Question: In the data that I am attempting to plot, each sample belongs in one of several groups, that will be plotted on their own grids. I am plotting stacked bar plots for each sample that will be ordered in increasing number of sequences, which is an id attribute of each sample.
Currently, the plot (with some random data) looks like this:
(Since I don't have the required 10 rep for images, I am linking it here)

There are couple things I need to accomplish. And I don't know where to start.
1. I would like the bars not to be placed at its corresponding nseqs value, rather placed next to each other in ascending nseqs order.
2. I don't want each grid to have the same scale. Everything needs to fit snugly.
I have tried to set scales and size to for facet_grid to free_x, but this results in an unused argument error. I think this is related to the fact that I have not been able to get the scales library loaded properly (it keeps saying not available).
Code that deals with plotting:
'''
ggfdata <- melt(fdata, id.var=c('group','nseqs','sample'))
p <- ggplot(ggfdata, aes(x=nseqs, y=value, fill = variable)) +
geom_bar(stat='identity') +
facet_grid(~group) +
scale_y_continuous() +
opts(title=paste('Taxonomic Distribution - grouped by',colnames(meta.frame)[i]))
'''
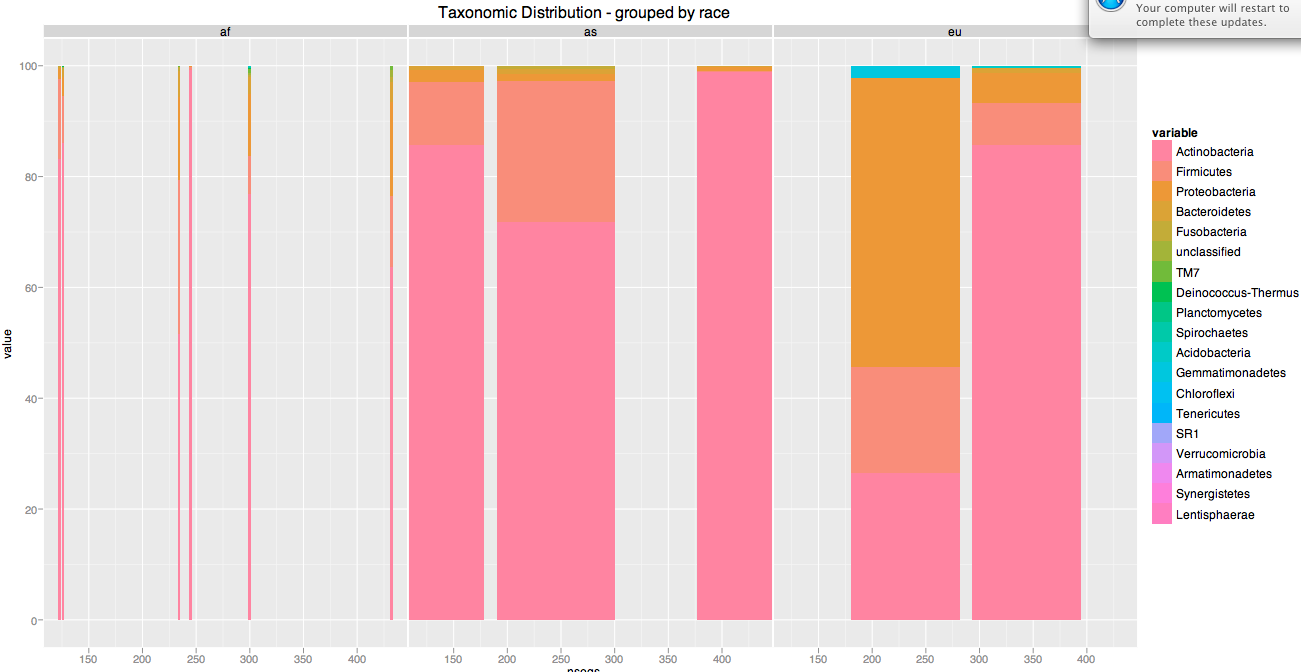
Answer: Try this:
'''
update.packages()
## I'm assuming your ggplot2 is out of date because you use opts()
## If the scales library is unavailable, you might need to update R
ggfdata <- melt(fdata, id.var=c('group','nseqs','sample'))
ggfdata$nseqs <- factor(ggfdata$nseqs)
## Making nseqs a factor will stop ggplot from treating it as a numeric,
## which sounds like what you want
p <- ggplot(ggfdata, aes(x=nseqs, y=value, fill = variable)) +
geom_bar(stat='identity') +
facet_wrap(~group, scales="free_x") + ## No need for facet_grid with only one variable
labs(title = paste('Taxonomic Distribution - grouped by',colnames(meta.frame)[i]))
'''